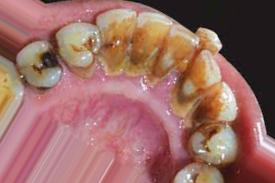
Condition: Tooth Discoloration